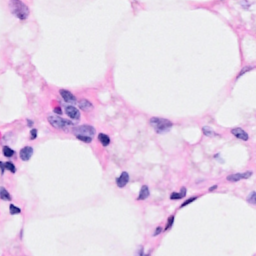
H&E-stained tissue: Breast